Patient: sex F, age 56
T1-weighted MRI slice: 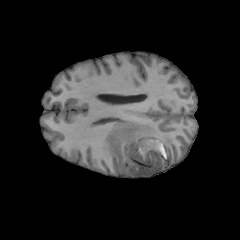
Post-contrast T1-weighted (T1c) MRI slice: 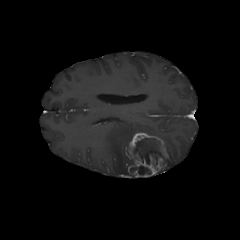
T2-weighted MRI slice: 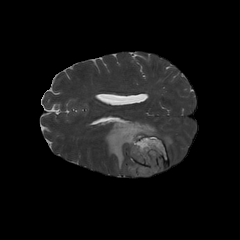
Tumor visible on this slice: yes
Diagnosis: Glioblastoma, IDH-wildtype
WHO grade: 4